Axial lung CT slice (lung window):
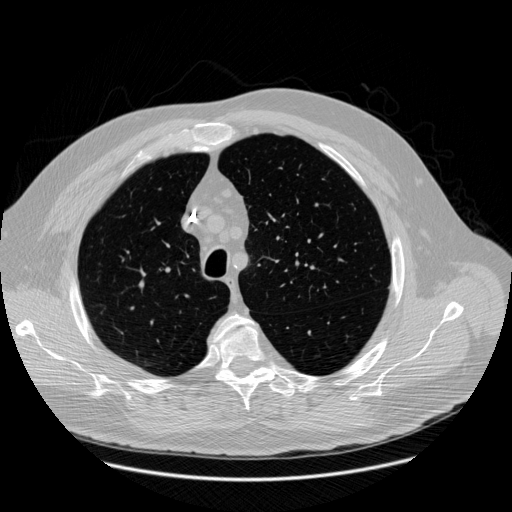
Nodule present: no